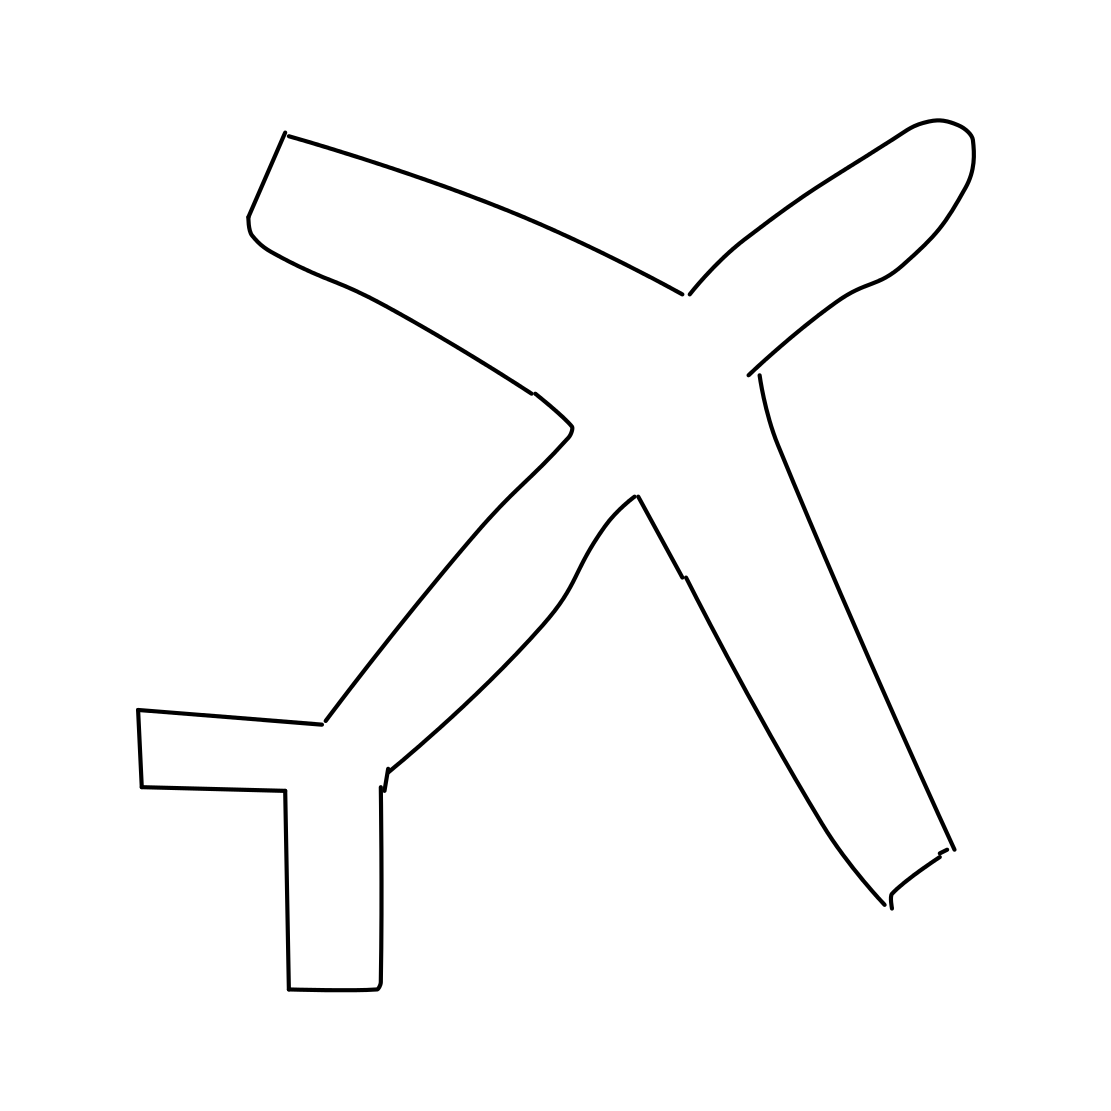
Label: airplane